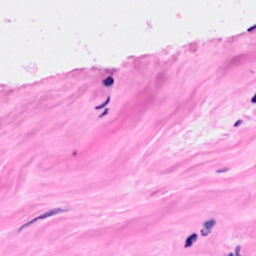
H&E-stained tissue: Breast